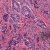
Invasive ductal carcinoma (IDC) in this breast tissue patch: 1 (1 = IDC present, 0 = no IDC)